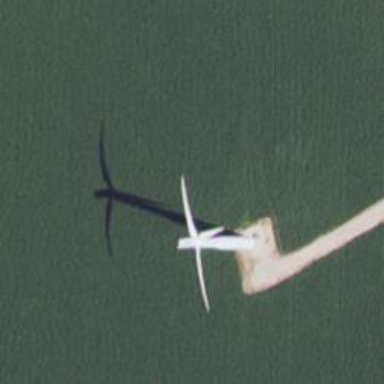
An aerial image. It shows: Wind power generator employing wind turbines.